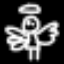
Label: angel